【题型】填空题　【知识点】平面几何　【难度】medium
已知：如图，点 $D$、$E$ 分别在 $\triangle ABC$ 的边 $AB$、$AC$ 上，$DE \parallel BC$，且 $AD:DB=2:3$，连接 $BE$，则 $\triangle ADE$ 与 $\triangle BEC$ 的面积比的比值为\_\_\_\_\_\_。

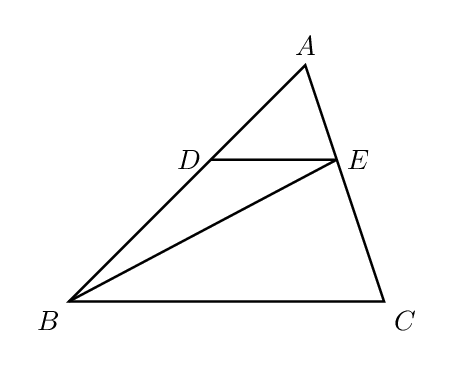
【解答】

\noindent \textbf{【答案】} $\boldsymbol{\dfrac{4}{15}}$

\vspace{0.2cm}
\noindent \textbf{【详解】} 解：$\because AD:DB = 2:3$，
$\therefore \dfrac{S_{\triangle ADE}}{S_{\triangle BDE}} = \dfrac{2}{3}$，
$\because DE \parallel BC$，
$\therefore \angle ADE = \angle ABC$，$\angle AED = \angle C$，
$\therefore \triangle ADE \backsim \triangle ABC$，
$\therefore \dfrac{S_{\triangle ADE}}{S_{\triangle ABC}} = \left(\dfrac{AD}{AB}\right)^2 = \left(\dfrac{2}{5}\right)^2 = \dfrac{4}{25}$，

设$S_{\triangle ADE} = 4x$，则$S_{\triangle BDE} = 6x$，$S_{\triangle ABC} = 25x$，
$\therefore S_{BDEC} = S_{\triangle ABC} - S_{\triangle ADE} = 25x - 4x = 21x$，
$\therefore S_{\triangle BEC} = S_{BDEC} - S_{\triangle BDE} = 21x - 6x = 15x$，

$\therefore \dfrac{S_{\triangle ADE}}{S_{\triangle BEC}} = \dfrac{4x}{15x} = \dfrac{4}{15}$，
故答案为：$\boldsymbol{\dfrac{4}{15}}$．